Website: walmart
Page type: receipt
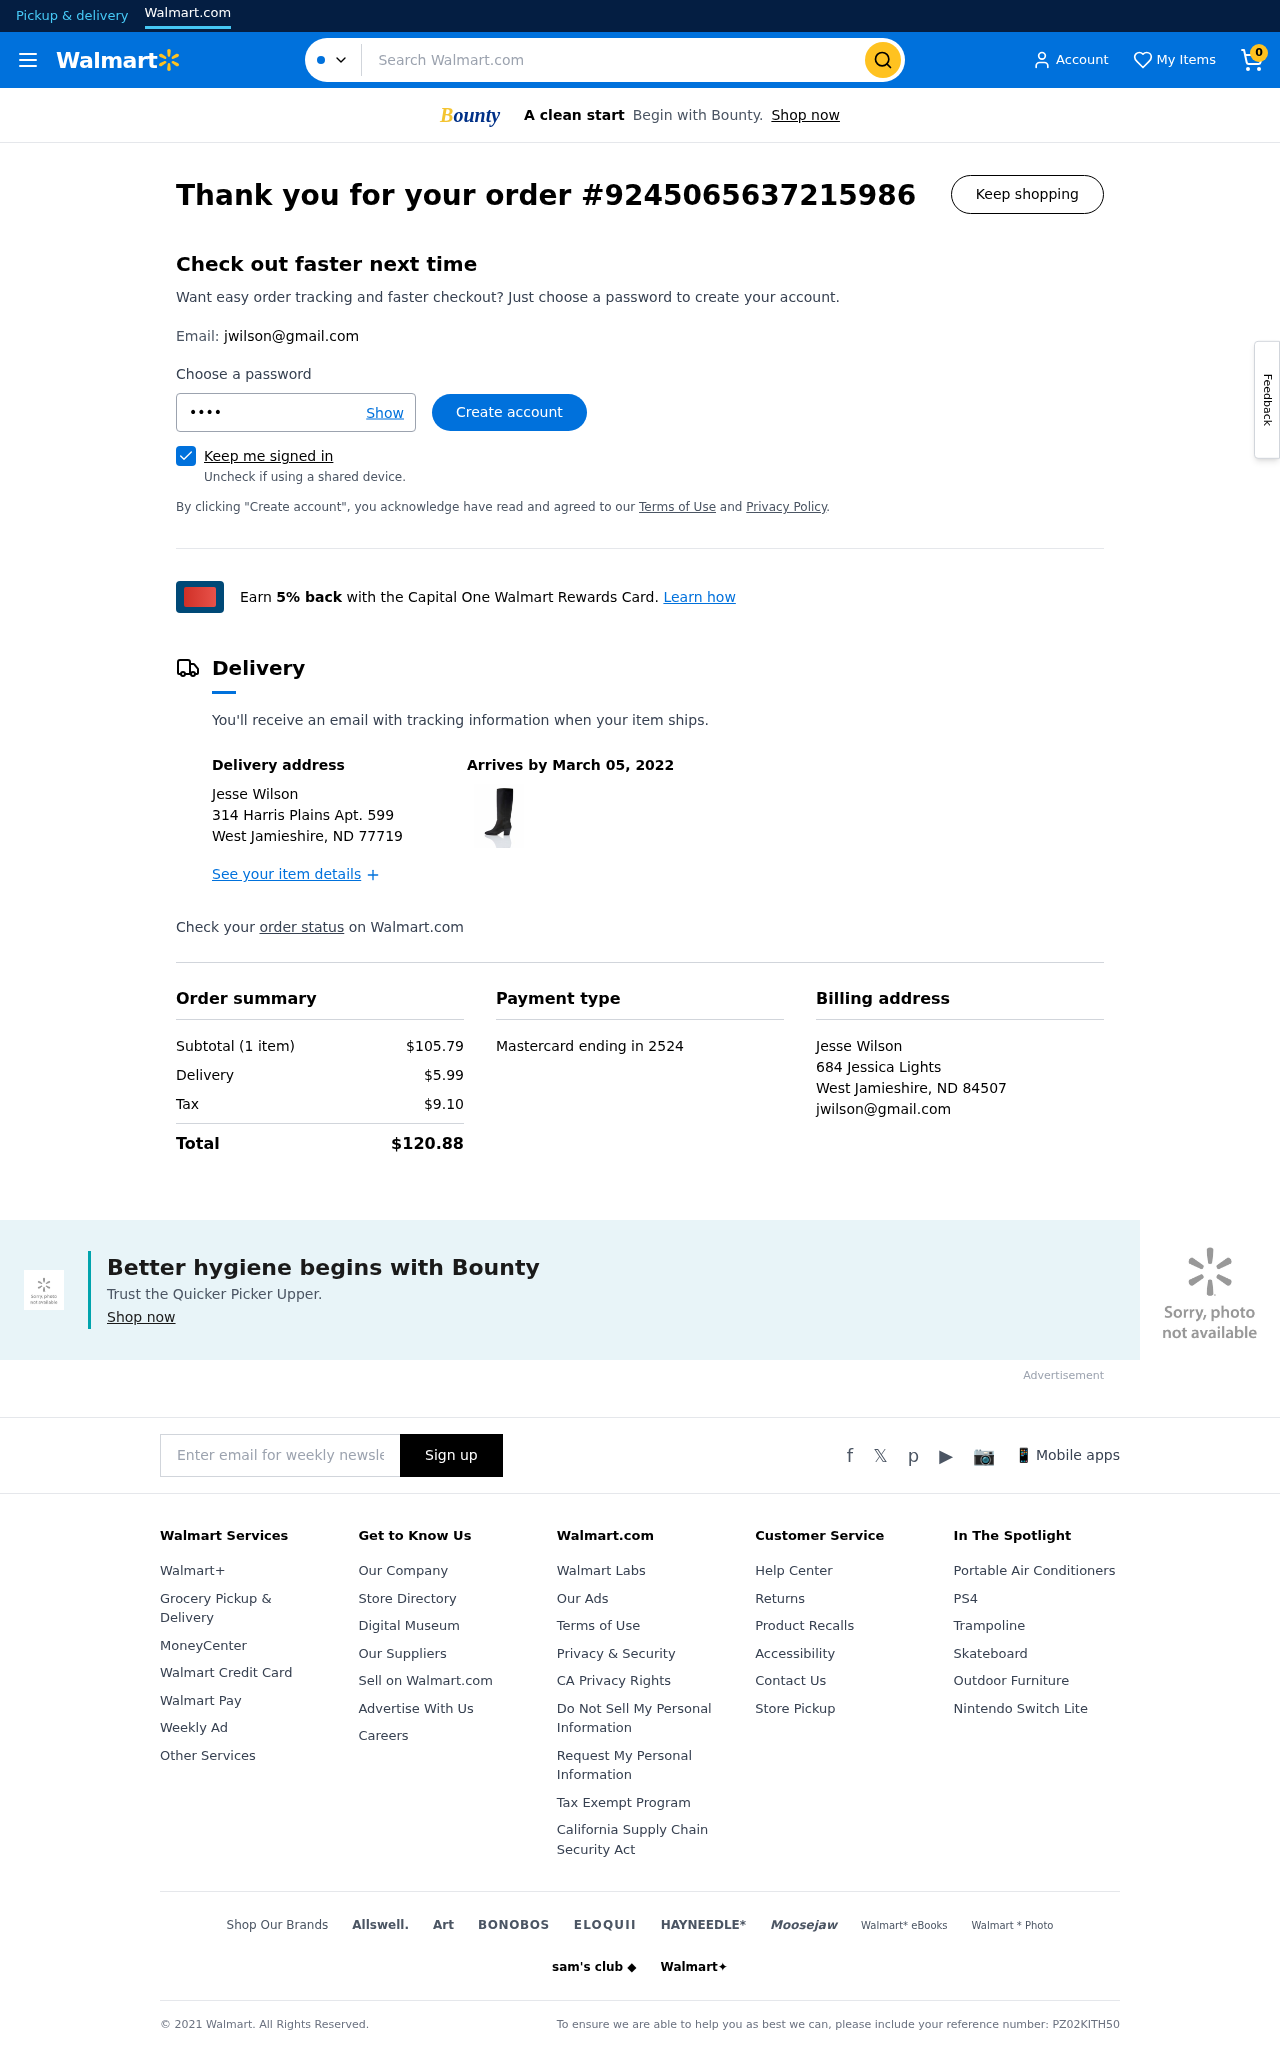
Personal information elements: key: PII_CARD_LAST4
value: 2524
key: PII_CARD_TYPE
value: Mastercard
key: PII_CITY_STATE_ZIP
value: West Jamieshire, ND 77719
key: PII_CITY_STATE_ZIP2
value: West Jamieshire, ND 84507
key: PII_EMAIL
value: jwilson@gmail.com
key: PII_EMAIL2
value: jwilson@gmail.com
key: PII_FULLNAME
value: Jesse Wilson
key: PII_FULLNAME2
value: Jesse Wilson
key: PII_STREET
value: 314 Harris Plains Apt. 599
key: PII_STREET2
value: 684 Jessica Lights
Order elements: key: ORDER_NUM_ITEMS
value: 0
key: ORDER_ID
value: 9245065637215986
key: ORDER_DELIVERY_DATE
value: March 05, 2022
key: ORDER_NUM_ITEMS
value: Subtotal (1 item)
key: ORDER_SUBTOTAL
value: $105.79
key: ORDER_SHIPPING_COST
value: $5.99
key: ORDER_TAX
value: $9.10
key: ORDER_TOTAL
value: $120.88
Search elements: key: HEADER_SEARCH
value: Search Walmart.com